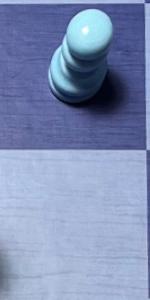
Label: Empty